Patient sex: F
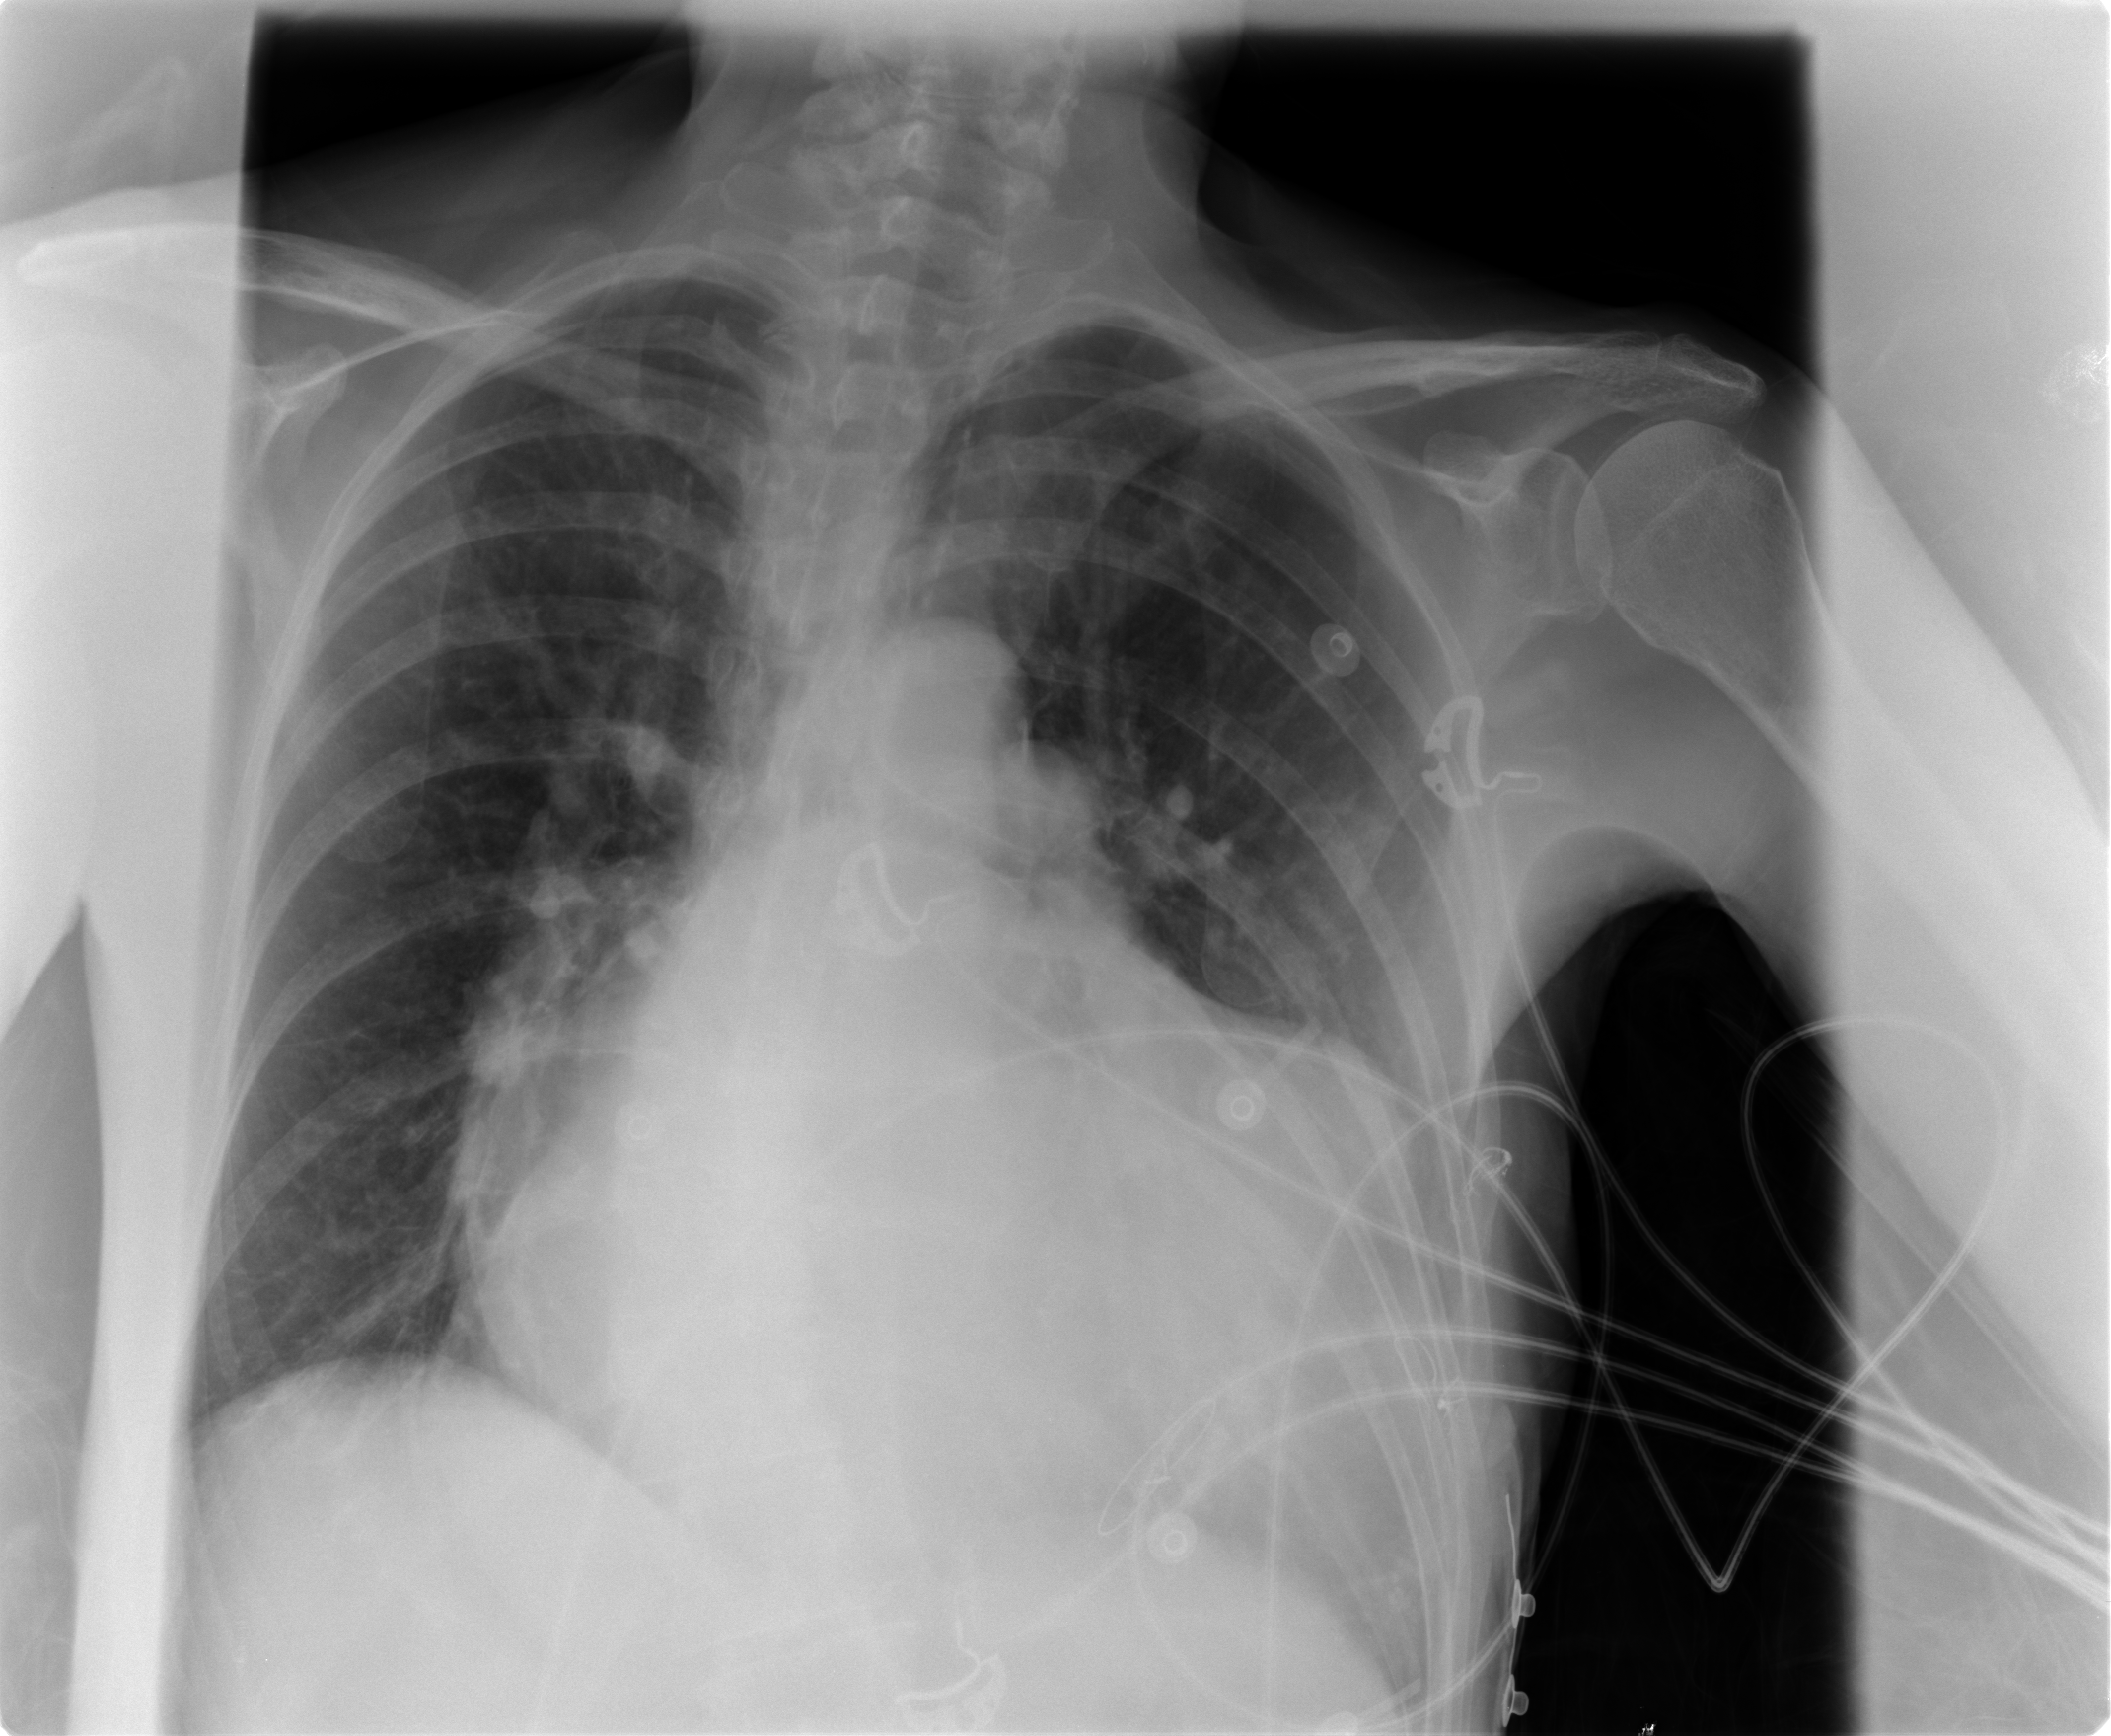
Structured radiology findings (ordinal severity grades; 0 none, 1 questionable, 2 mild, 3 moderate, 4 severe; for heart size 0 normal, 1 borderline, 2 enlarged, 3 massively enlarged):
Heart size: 3
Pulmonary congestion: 2
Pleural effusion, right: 0
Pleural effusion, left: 1
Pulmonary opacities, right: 0
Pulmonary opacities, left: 0
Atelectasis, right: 0
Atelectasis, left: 2